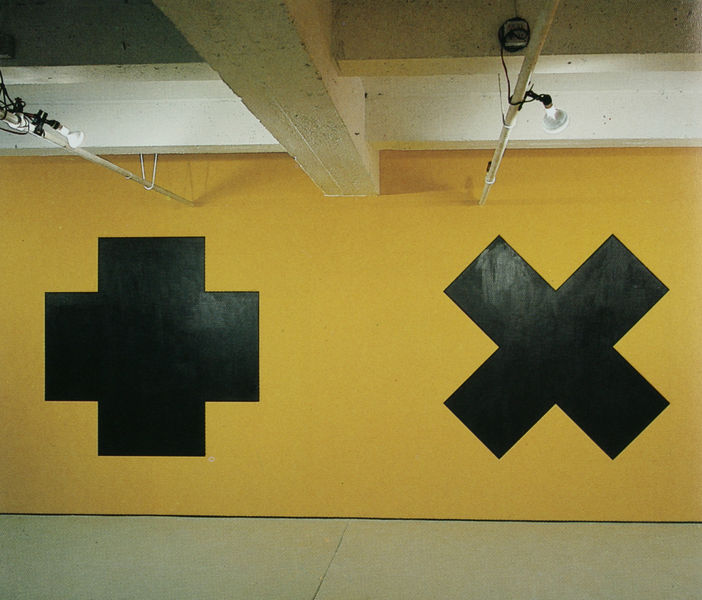
Titel: Installation Mercer Union Art Gallery Toronto - Two of ten black geometric figures on painted walls
Künstler: Sol Lewitt
Schlagwörter: schatten, weiß, gelb, ocker, fenster, grau, lampe, lampen, licht, lichter, pfeiler, raum, schwarz, symbol, zimmer, beige, wand, spiegelung, boden, decke, schräg, zwei, stab, scheinwerfer, leuchter, balken, halle, kreuz, beton, kabel, gefahr, geometrisch, kreuze, stäbe, gefährlich, träger, streben, geometrie, installation, steckdose, strahler, rauminstallation, stecker, gefahrenzeichen, estrich, betonträger, giftig, lamen, mal zeichen auf gelber wand, optische täuschung der horizon, plus zeichen auf gelber wand, reizend, rotes kreuz in schwarz, spottlampen, tödlich